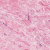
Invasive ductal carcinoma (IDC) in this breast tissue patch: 0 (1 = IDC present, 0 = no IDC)